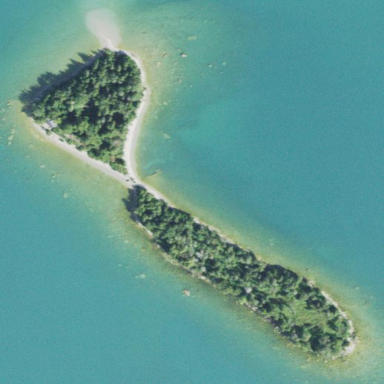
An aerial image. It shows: Islet.